Question: When my MySQl Data Type is bit(1) ,but when printed with php 'json_encode' will write with unicode? IIS are working fine,
but in my dedicated server Apache hosting will become unicode. WHY?

you can see the 'Locating', 'Locating' on Mysql data type is bit, but printed ? why?
this is my coding GET method 'get-googlemarker.php' to get this result
'''
<?php
mysql_connect("localhost", "root", "123456") or die("Could not connect");
mysql_select_db("db_gps") or die("Could not select database");
$parent_id = $_GET['mainid'];
$query = "SELECT *
FROM tbl_locate AS a
INNER JOIN
(
SELECT MainID, Max(DateTime) AS DateTime
FROM tbl_locate
GROUP BY MainID
) AS b
ON a.MainID = b.MainID
AND a.DateTime = b.DateTime
LEFT JOIN
(
SELECT b.PicData
, b.PicUploadedDateTime
, b.MainID
FROM (SELECT MainID,Max(PicUploadedDateTime) as PicUploadedDateTime
FROM tbl_picture
group by MainID
) l
JOIN tbl_picture b
ON b.MainID = l.MainID AND b.PicUploadedDateTime = l.PicUploadedDateTime
) AS c
ON a.MainID = c.MainID";
$rs = mysql_query($query);
$arr = array();
while($obj = mysql_fetch_object($rs)) {
$arr[] = $obj;
}
echo json_encode($arr);
?>
'''
## UPDATED
the representation data are correct, but the problem is when i m using below javascript i can't read the Locating value,
i have tried 'alert' the record, but is blank.i have tried Locating with 'type:string' , 'type:bit' , 'type:bytes' , 'type:int' ,
but does not work. can't show anything in 'alert'
'''
Ext.define('GoogleMarkerModel', {
extend: 'Ext.data.Model',
fields: [
{name: 'ID', type: 'int'},
{name: 'Locating', type: 'int'},
{name: 'MainPower', type: 'int'},
{name: 'Acc', type: 'int'},
{name: 'PowerOff', type: 'int'},
{name: 'Alarm', type: 'int'},
{name: 'Speed', type: 'int'},
{name: 'Direction', type: 'int'},
{name: 'Latitude', type: 'float'},
{name: 'Longitude', type: 'float'},
{name: 'DateTime', type: 'datetime'},
{name: 'MainID', type: 'int'},
{name: 'IOState', type: 'int'},
{name: 'OilState', type: 'int'},
{name: 'PicUploadedDateTime', type: 'datetime'},
{name: 'PicData', type: 'str'}
]
});
'''
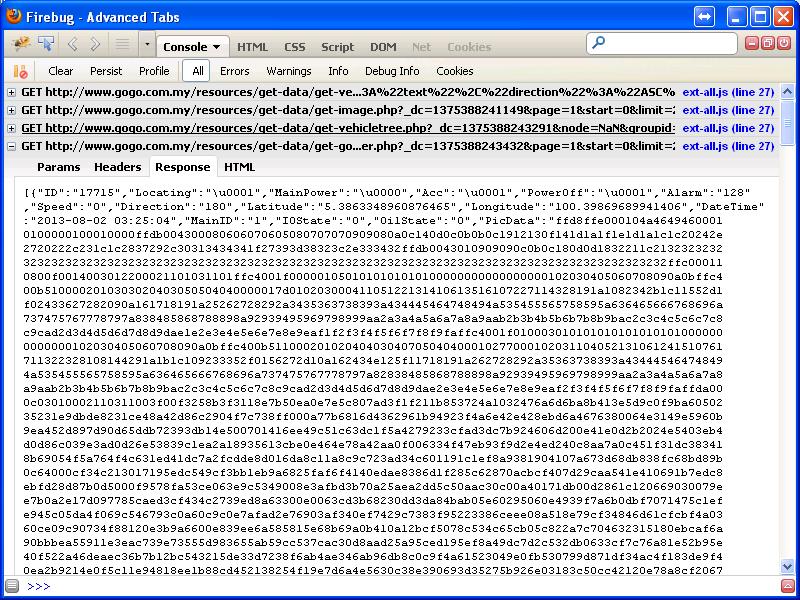
Answer: The presentation of the variable is still correct.
Since PHP 5.4, you can use the option 'JSON_UNESCAPED_UNICODE' with 'json_encode()'.
See <URL>
My guess is that your IIS is returning the unescaped value by default.
In Javascript you'd usually use 'parseInt()' or something.
Since it is extjs, I don't know for that.
A) Change the database column from bit to integer.
B) cast the database value in php
'''
while($obj = mysql_fetch_object($rs)) {
$obj->Locating = (int)$obj-Locating;
// or try with (string) if (int) fails
$arr[] = $obj;
}
'''
C) simply 'str_replace' in the json output:
'''
$json = json_encode($arr);
$json = str_replace('""', '"1"', $json);
$json = str_replace('""', '"0"', $json);
'''